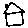
Label: house